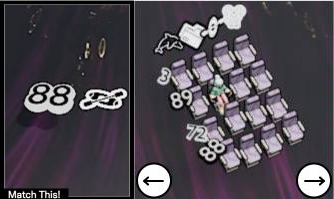
Task: seats
Answer: no